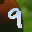
Label: 9